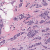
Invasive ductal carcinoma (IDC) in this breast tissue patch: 1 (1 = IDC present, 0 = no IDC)